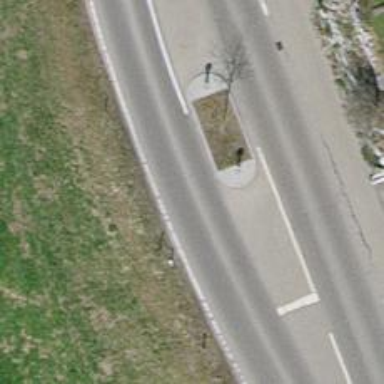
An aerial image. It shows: Asphalt road classified as primary highway.